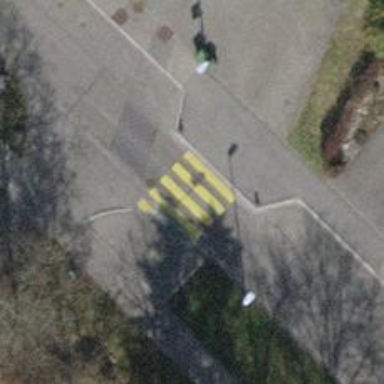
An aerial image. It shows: Uncontrolled zebra crossing.